Interaction volume radius: 10 \u00c5
Interaction volume height: 15 \u00c5
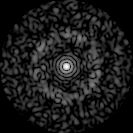
Disorder parameter: 0.8354